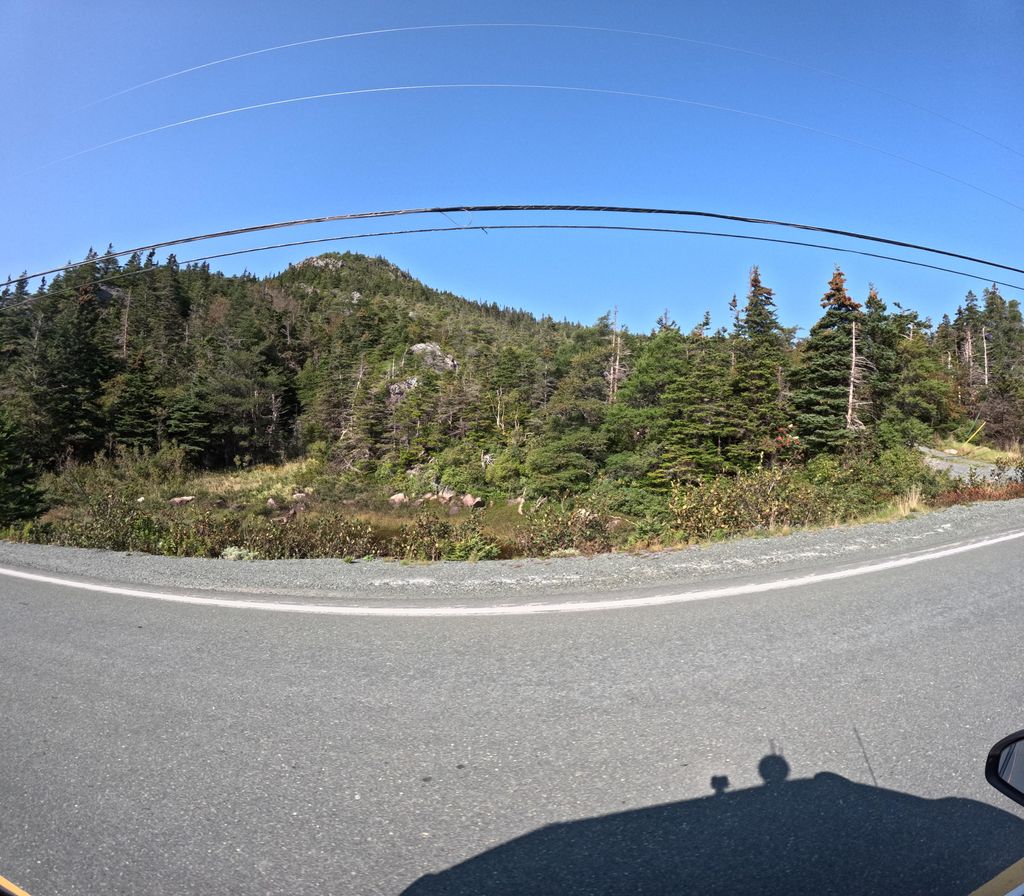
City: st_johns